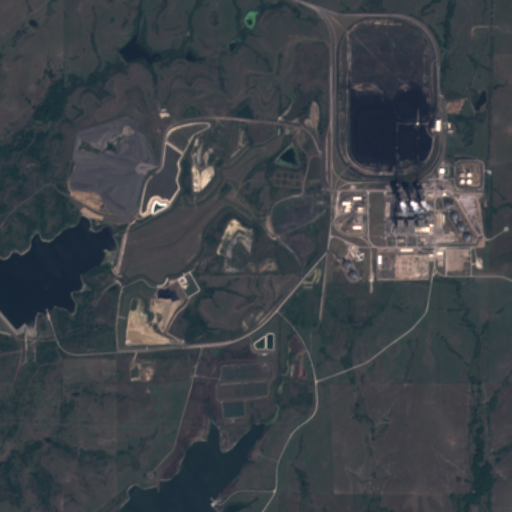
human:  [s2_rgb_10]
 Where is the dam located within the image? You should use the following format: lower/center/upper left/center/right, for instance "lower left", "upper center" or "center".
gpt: The dam is located in the center left of the image.
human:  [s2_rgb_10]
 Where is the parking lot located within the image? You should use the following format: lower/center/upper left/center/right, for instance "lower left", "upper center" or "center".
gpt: The parking lot is located in the center right of the image.
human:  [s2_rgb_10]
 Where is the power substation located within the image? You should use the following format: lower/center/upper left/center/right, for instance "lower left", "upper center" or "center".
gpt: The power substation is located in the center right of the image.
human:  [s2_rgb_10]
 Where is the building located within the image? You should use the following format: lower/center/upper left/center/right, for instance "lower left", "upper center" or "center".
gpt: The building is located in the upper right of the image.
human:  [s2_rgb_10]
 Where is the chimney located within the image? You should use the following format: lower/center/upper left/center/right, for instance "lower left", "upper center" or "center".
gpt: The chimney is located in the center right of the image.
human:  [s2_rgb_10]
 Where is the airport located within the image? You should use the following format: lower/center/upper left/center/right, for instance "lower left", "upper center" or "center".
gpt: There is no airport in the image.